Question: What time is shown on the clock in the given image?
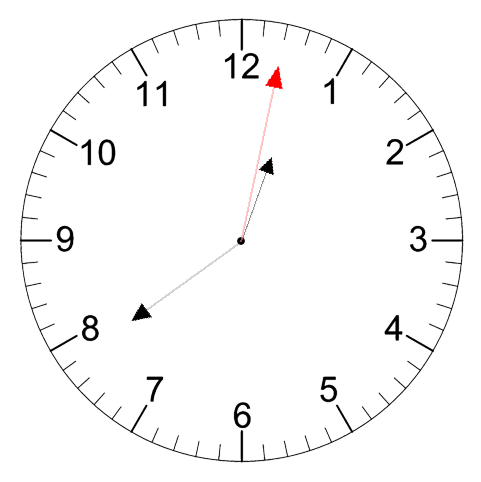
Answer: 12:39:02